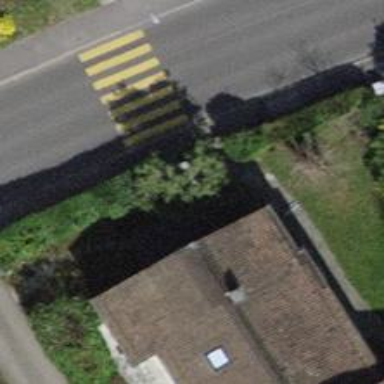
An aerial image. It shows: Kerb barrier.